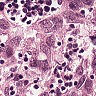
Metastatic tissue present: yes